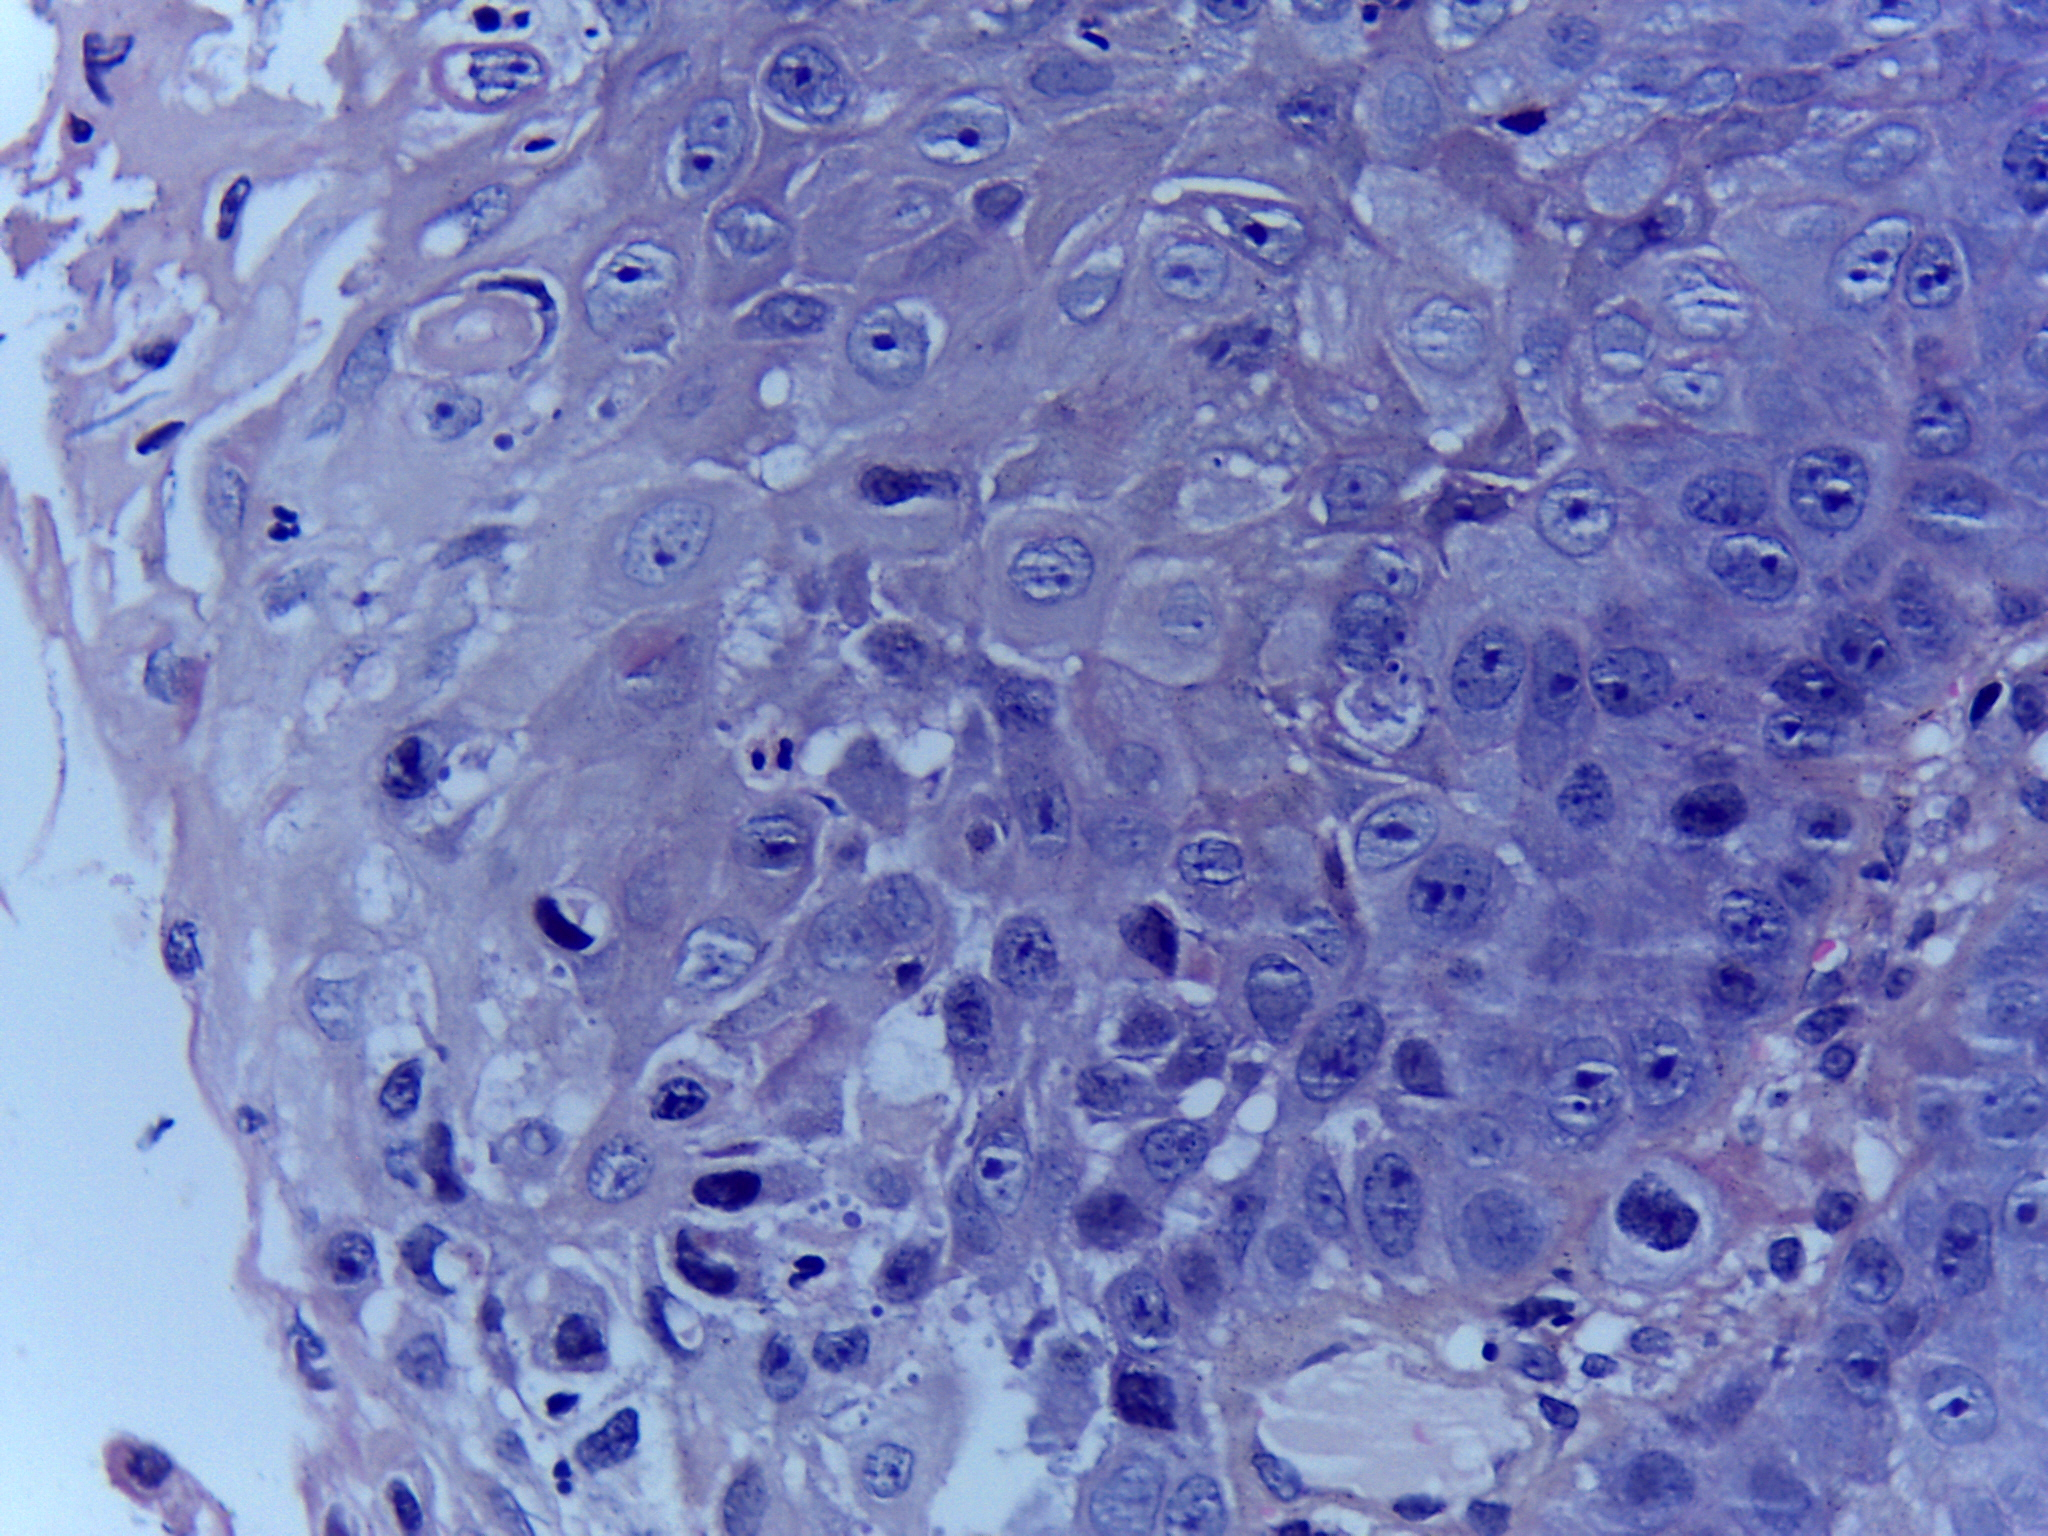
Diagnosis: OSCC